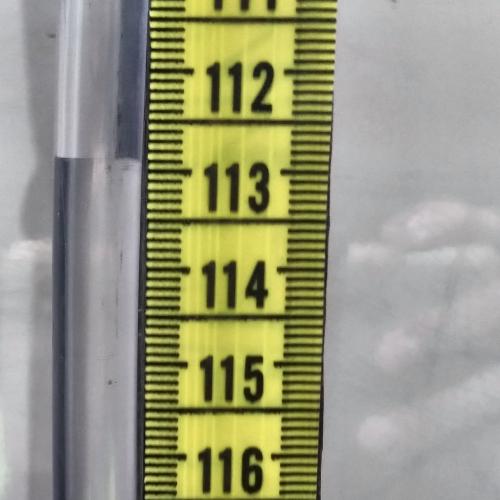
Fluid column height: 112.9 cm